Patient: sex M, age 52
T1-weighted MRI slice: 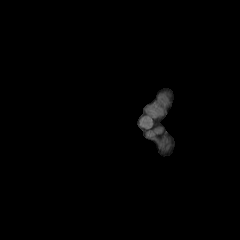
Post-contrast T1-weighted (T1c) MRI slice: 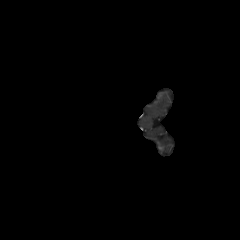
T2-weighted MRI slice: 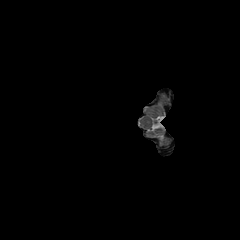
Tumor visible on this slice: no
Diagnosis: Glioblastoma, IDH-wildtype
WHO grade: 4